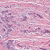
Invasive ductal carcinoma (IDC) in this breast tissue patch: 1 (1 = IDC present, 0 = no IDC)